Question: Help me please to remove the row in Postgres by clicking the button.
Maybe to link id in DB and id on the HTML page, but how?
Maybe I need to parse the HTML page and pass String id?
Any ideas will help me.
here is my database schema:

'''
<table class="tmc">
<thead>
<tr>
<th>ID</th><th>TMC</th><th>SN</th><th>Owner</th>
</tr>
</thead>
<tbody>
{{#messages}}
<tr>
<td>{{id}}</td>
<td><span>{{text}}</span></td>
<td><i>{{sn}}</i></td>
<td><i>{{owner}}</i></td>
<th><form action="/remove" method="post">
<input type="submit" value="Del"/>
<input type="hidden" name="_csrf" value="{{_csrf.token}}" />
</form>
</th>
</tr>
{{/messages}}
</tbody>
'''
'''
@Entity
@Table(name = "message")
public class Message {
@Id
@GeneratedValue(strategy=GenerationType.AUTO)
private Integer id;
private String text;
private String sn;
private String owner;
public Message() {
}
public Message(String text, String sn, String owner) {
this.text = text;
this.sn = sn;
this.owner = owner;
}
'''
Rows are forming in database by:
'''
@PostMapping("/main")
public String add (
@RequestParam String owner,
@RequestParam String text,
@RequestParam String sn, Map<String, Object> model) {
Message message = new Message (text, sn, owner);
if (text != null && !text.isEmpty() & sn != null && !sn.isEmpty() & owner != null &&
!owner.isEmpty()) {
if (!text.matches("^[0-9].*$")) {
messageRepo2.save(message);
Iterable<Message> messages = messageRepo2.findAll();
model.put("messages", messages);
} else
model.put("error", "TMTs ne dolzhno nachinat'sia s tsifry");
Iterable<Message> messages = messageRepo2.findAll();
model.put("messages", messages);
} else {
model.put("error", "Zapolnite vse polia!");
Iterable<Message> messages = messageRepo2.findAll();
model.put("messages", messages);
}
return "main";
}
'''
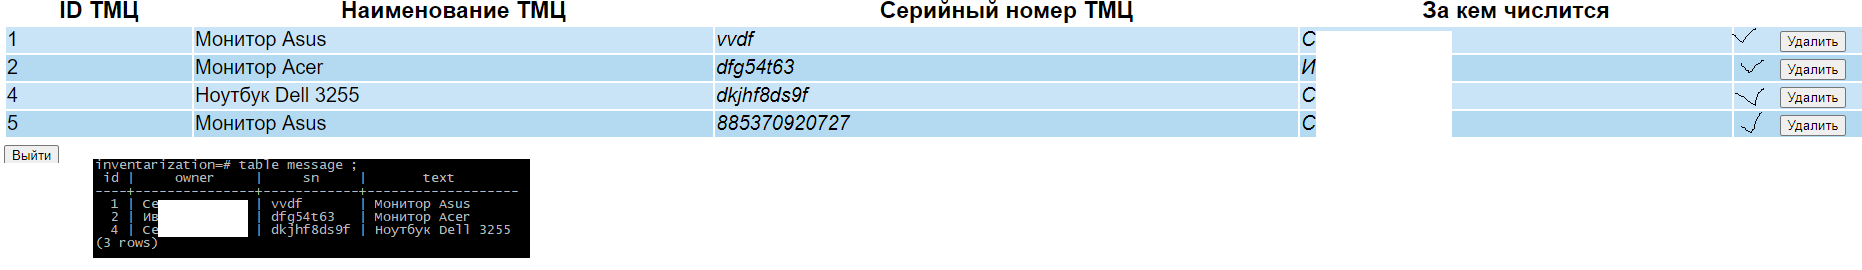
Answer: There are two issues with your html code:
1. it would be to let the form element outside the table
2. need to use <input type="hidden" name="xxx" value="{{xxx}}" /> in order to let it can pass parameter to your controller method
'''
<form action="/remove" method="post">
<input type="hidden" name="_csrf" value="{{_csrf.token}}" />
<table class="tmc">
<thead>
<tr>
<th>ID</th><th>TMC</th><th>SN</th><th>Owner</th>
</tr>
</thead>
<tbody>
{{#messages}}
<tr>
<td>{{id}} <input type="hidden" name="id" value="{{id}}" /></td>
<td><span>{{text}}</span></td>
<td><i>{{sn}}</i> <input type="hidden" name="sn" value="{{sn}}" /></td>
<td><i>{{owner}}</i> <input type="hidden" name="owner" value="{{owner}}" /></td>
<td><input type="submit" value="Del"/></td>
</th>
</tr>
{{/messages}}
</tbody>
</table>
</form>
'''